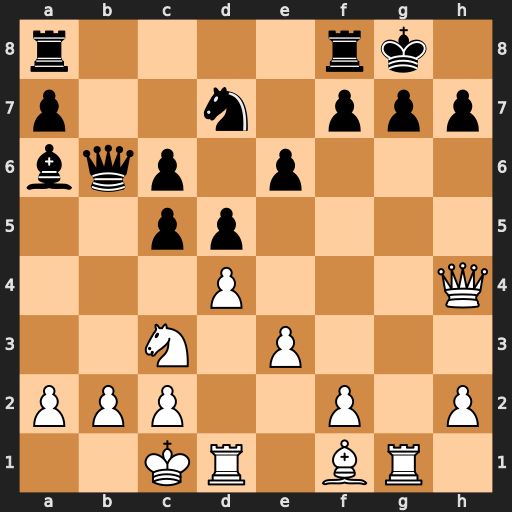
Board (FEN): r4rk1/p2n1ppp/bqp1p3/2pp4/3P3Q/2N1P3/PPP2P1P/2KR1BR1
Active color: w
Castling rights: -
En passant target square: -
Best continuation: Na4 Qb4 Nxc5 Rfb8 Nxa6